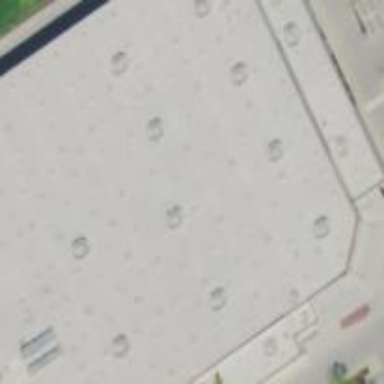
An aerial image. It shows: Wholesale shop building.